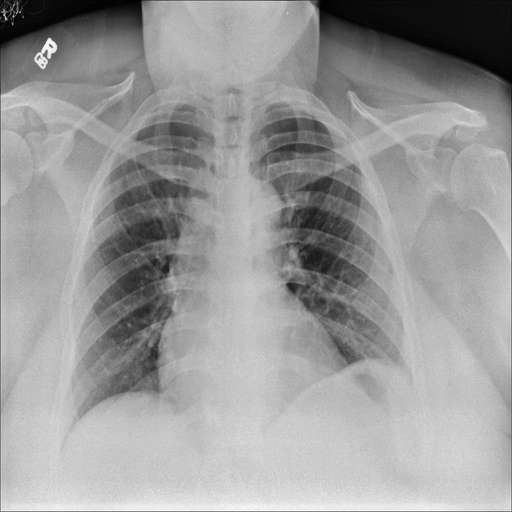
Finding: NORMAL